Question: I have a menu in my flutter app that use a list of model for the navigation and it look like this:

When i click on one of the element on the list i want to folow one of the material route, since i did not make the menu and that i have not a lot of knowledge in flutter i have no idea how to do that or if it's even possible.
suggestion is welcom !!
Here is a view of the custom list:
'''
class NavigationModel{
String title;
IconData icon;
NavigationModel({this.title,this.icon});
}
List<NavigationModel> navigationItems = [
NavigationModel(title: "Dashboard",icon: Icons.insert_chart),
NavigationModel(title: "Calendar",icon:Icons.calendar_today),
NavigationModel(title: "terrain",icon:Icons.landscape),
NavigationModel(title: "professeur",icon:Icons.person_pin),
NavigationModel(title: "joueur",icon:Icons.person_add),
];
'''
sample of the menu builder:
'''
children: <prefix0.Widget>[
SizedBox(
height: 50.0,
),
CollapsingListTile(
title: '$nickname',
icon: Icons.person,
animationController: _animationController,
),
Expanded(
child: ListView.builder(
itemBuilder: (context, counter){
return CollapsingListTile(
title: navigationItems[counter].title,
icon: navigationItems[counter].icon,
animationController: _animationController,
);
},
itemCount: navigationItems.length,
),
),
SizedBox(
height: 50.0,
)
],
'''
Routes in the app:
'''
return MaterialApp(
debugShowCheckedModeBanner: false,
title: 'Recipes',
initialRoute: '/connection',
routes: {
'/': (context) => Connection(),
'/connection': (context) => Connection(),
'/connexion': (context) => Connexion(),
'/newclub': (context) => NewClub(),
},
);
'''
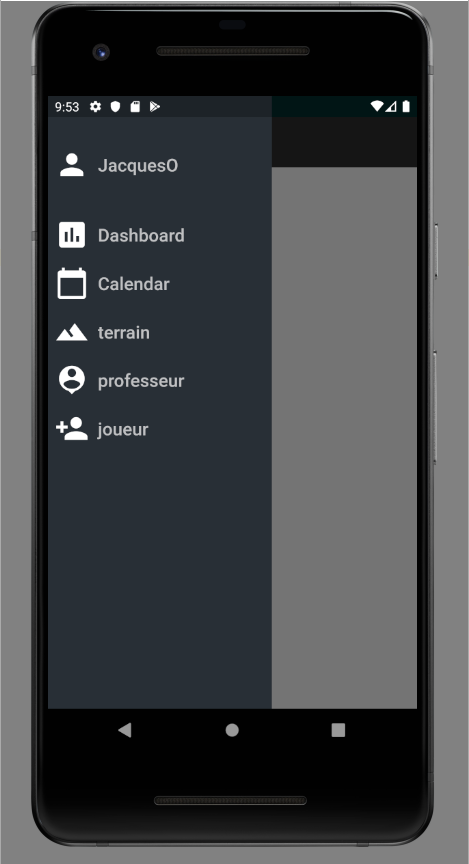
Answer: In the end i get rid of the issue buy getting arround the problem.
What i did is put every element of my list in an InkWell().
With this solution the menu is unchanged and i can do any treatment i want in the onTap().
'''
Expanded(
child: ListView.builder(
itemBuilder: (context, counter){
return new InkWell(
child: CollapsingListTile(
title: navigationItems[counter].title,
icon: navigationItems[counter].icon,
animationController: _animationController,
),
onTap: () {
print('button click: $counter');
}
);
},
itemCount: navigationItems.length,
),
),
SizedBox(
height: 50.0,
)
],
'''